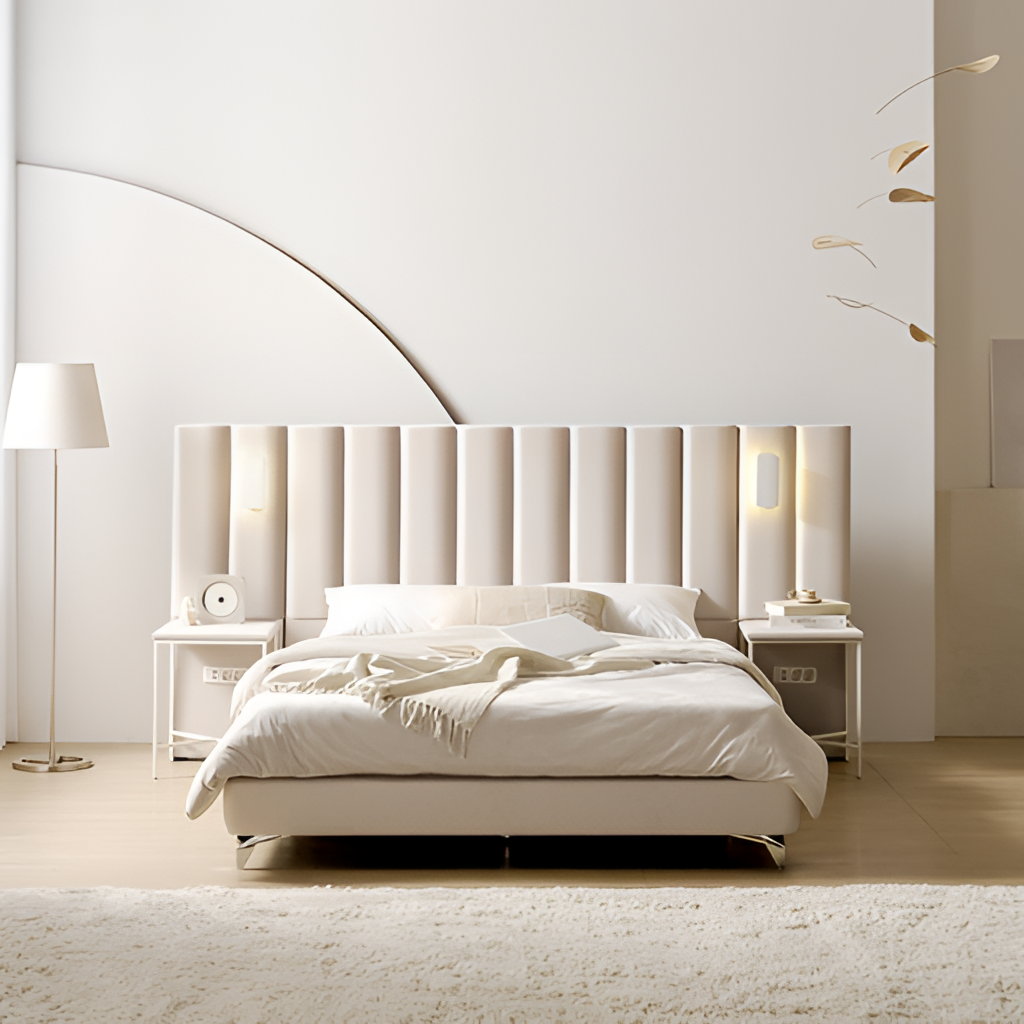
fabric illuminated headboard bed, bedroom, white paint wallpaper, with solid pattern, modern, wood flooring, with plank pattern